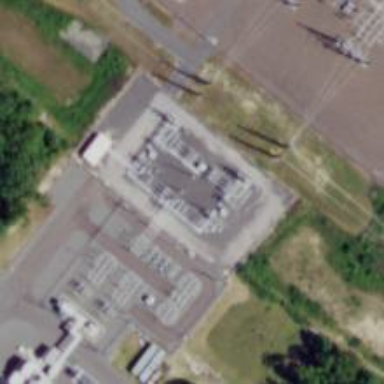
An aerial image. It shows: Switch used for power control.